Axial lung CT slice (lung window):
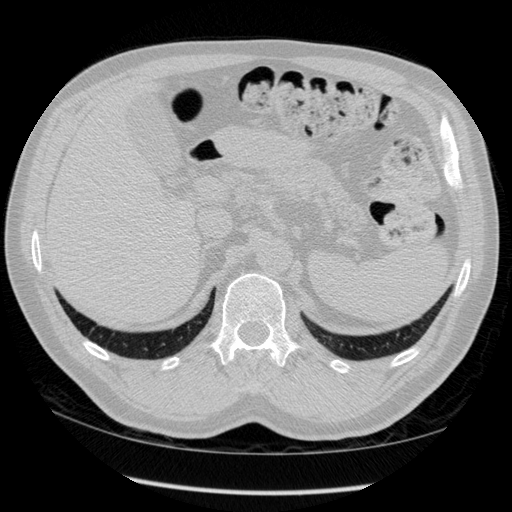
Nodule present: no